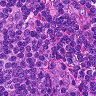
Metastatic tissue present: no